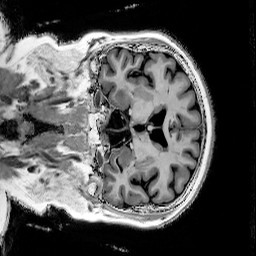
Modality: T1w
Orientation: coronal
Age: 68
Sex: female
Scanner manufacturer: siemens
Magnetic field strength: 3 T
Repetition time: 5 s
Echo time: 0.00298 s